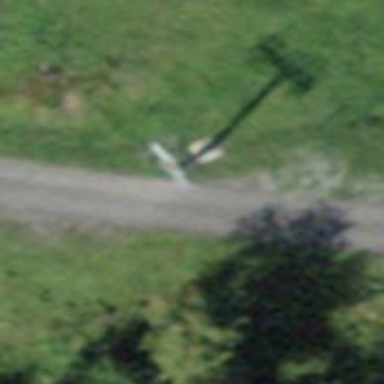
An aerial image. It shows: Pylon used for aerialway.